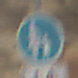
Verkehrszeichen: Gehweg
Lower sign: RichtungsangabeDurchPfeile8
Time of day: MorningAfternoon
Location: Outdoor (Nature)
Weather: Overcast
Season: NotSpecified
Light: Natural